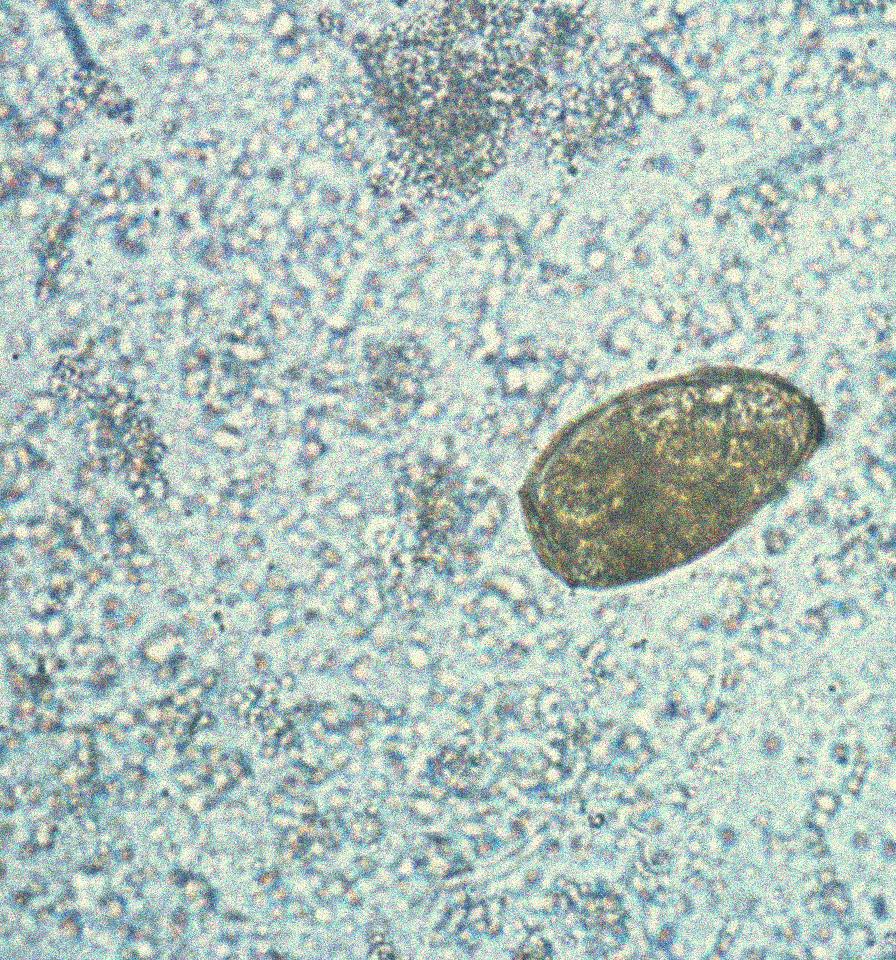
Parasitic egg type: Paragonimus spp